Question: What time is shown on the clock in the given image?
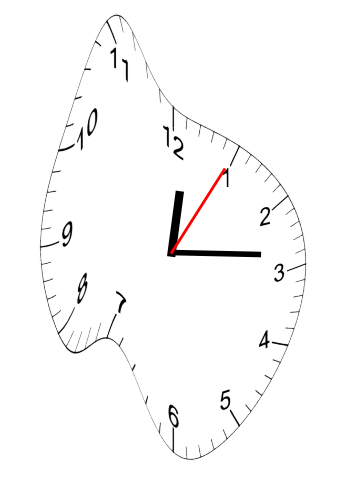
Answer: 12:14:05